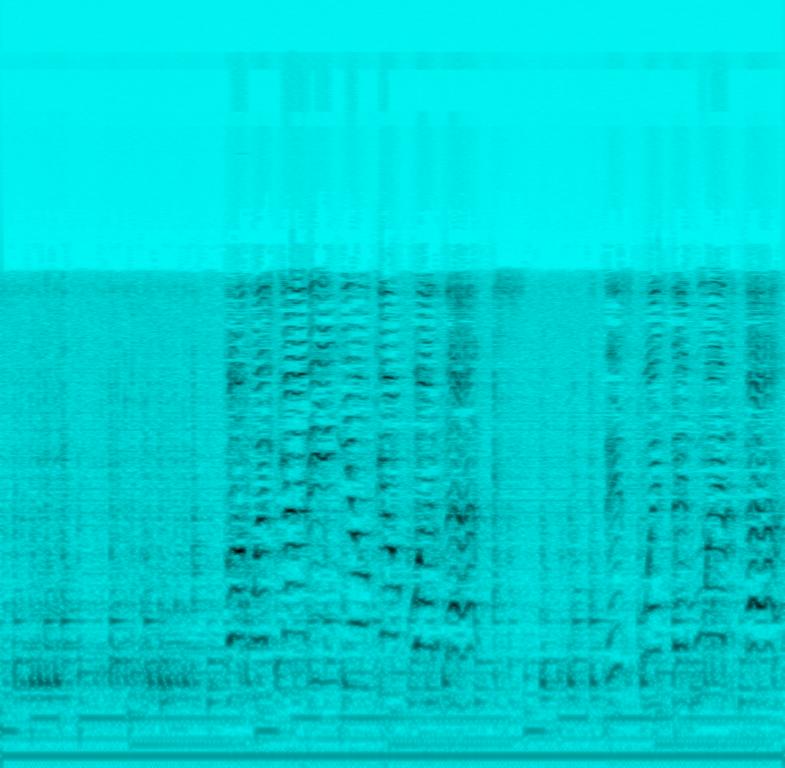
Someone is playing an e-bass along with somebody playing percussion with fast rhythms. A male voice is singing in a higher register. This is an amateur recording and of poor audio-quality. This song may be playing in a live scenario.